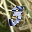
Label: 3